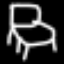
Label: chair